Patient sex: F
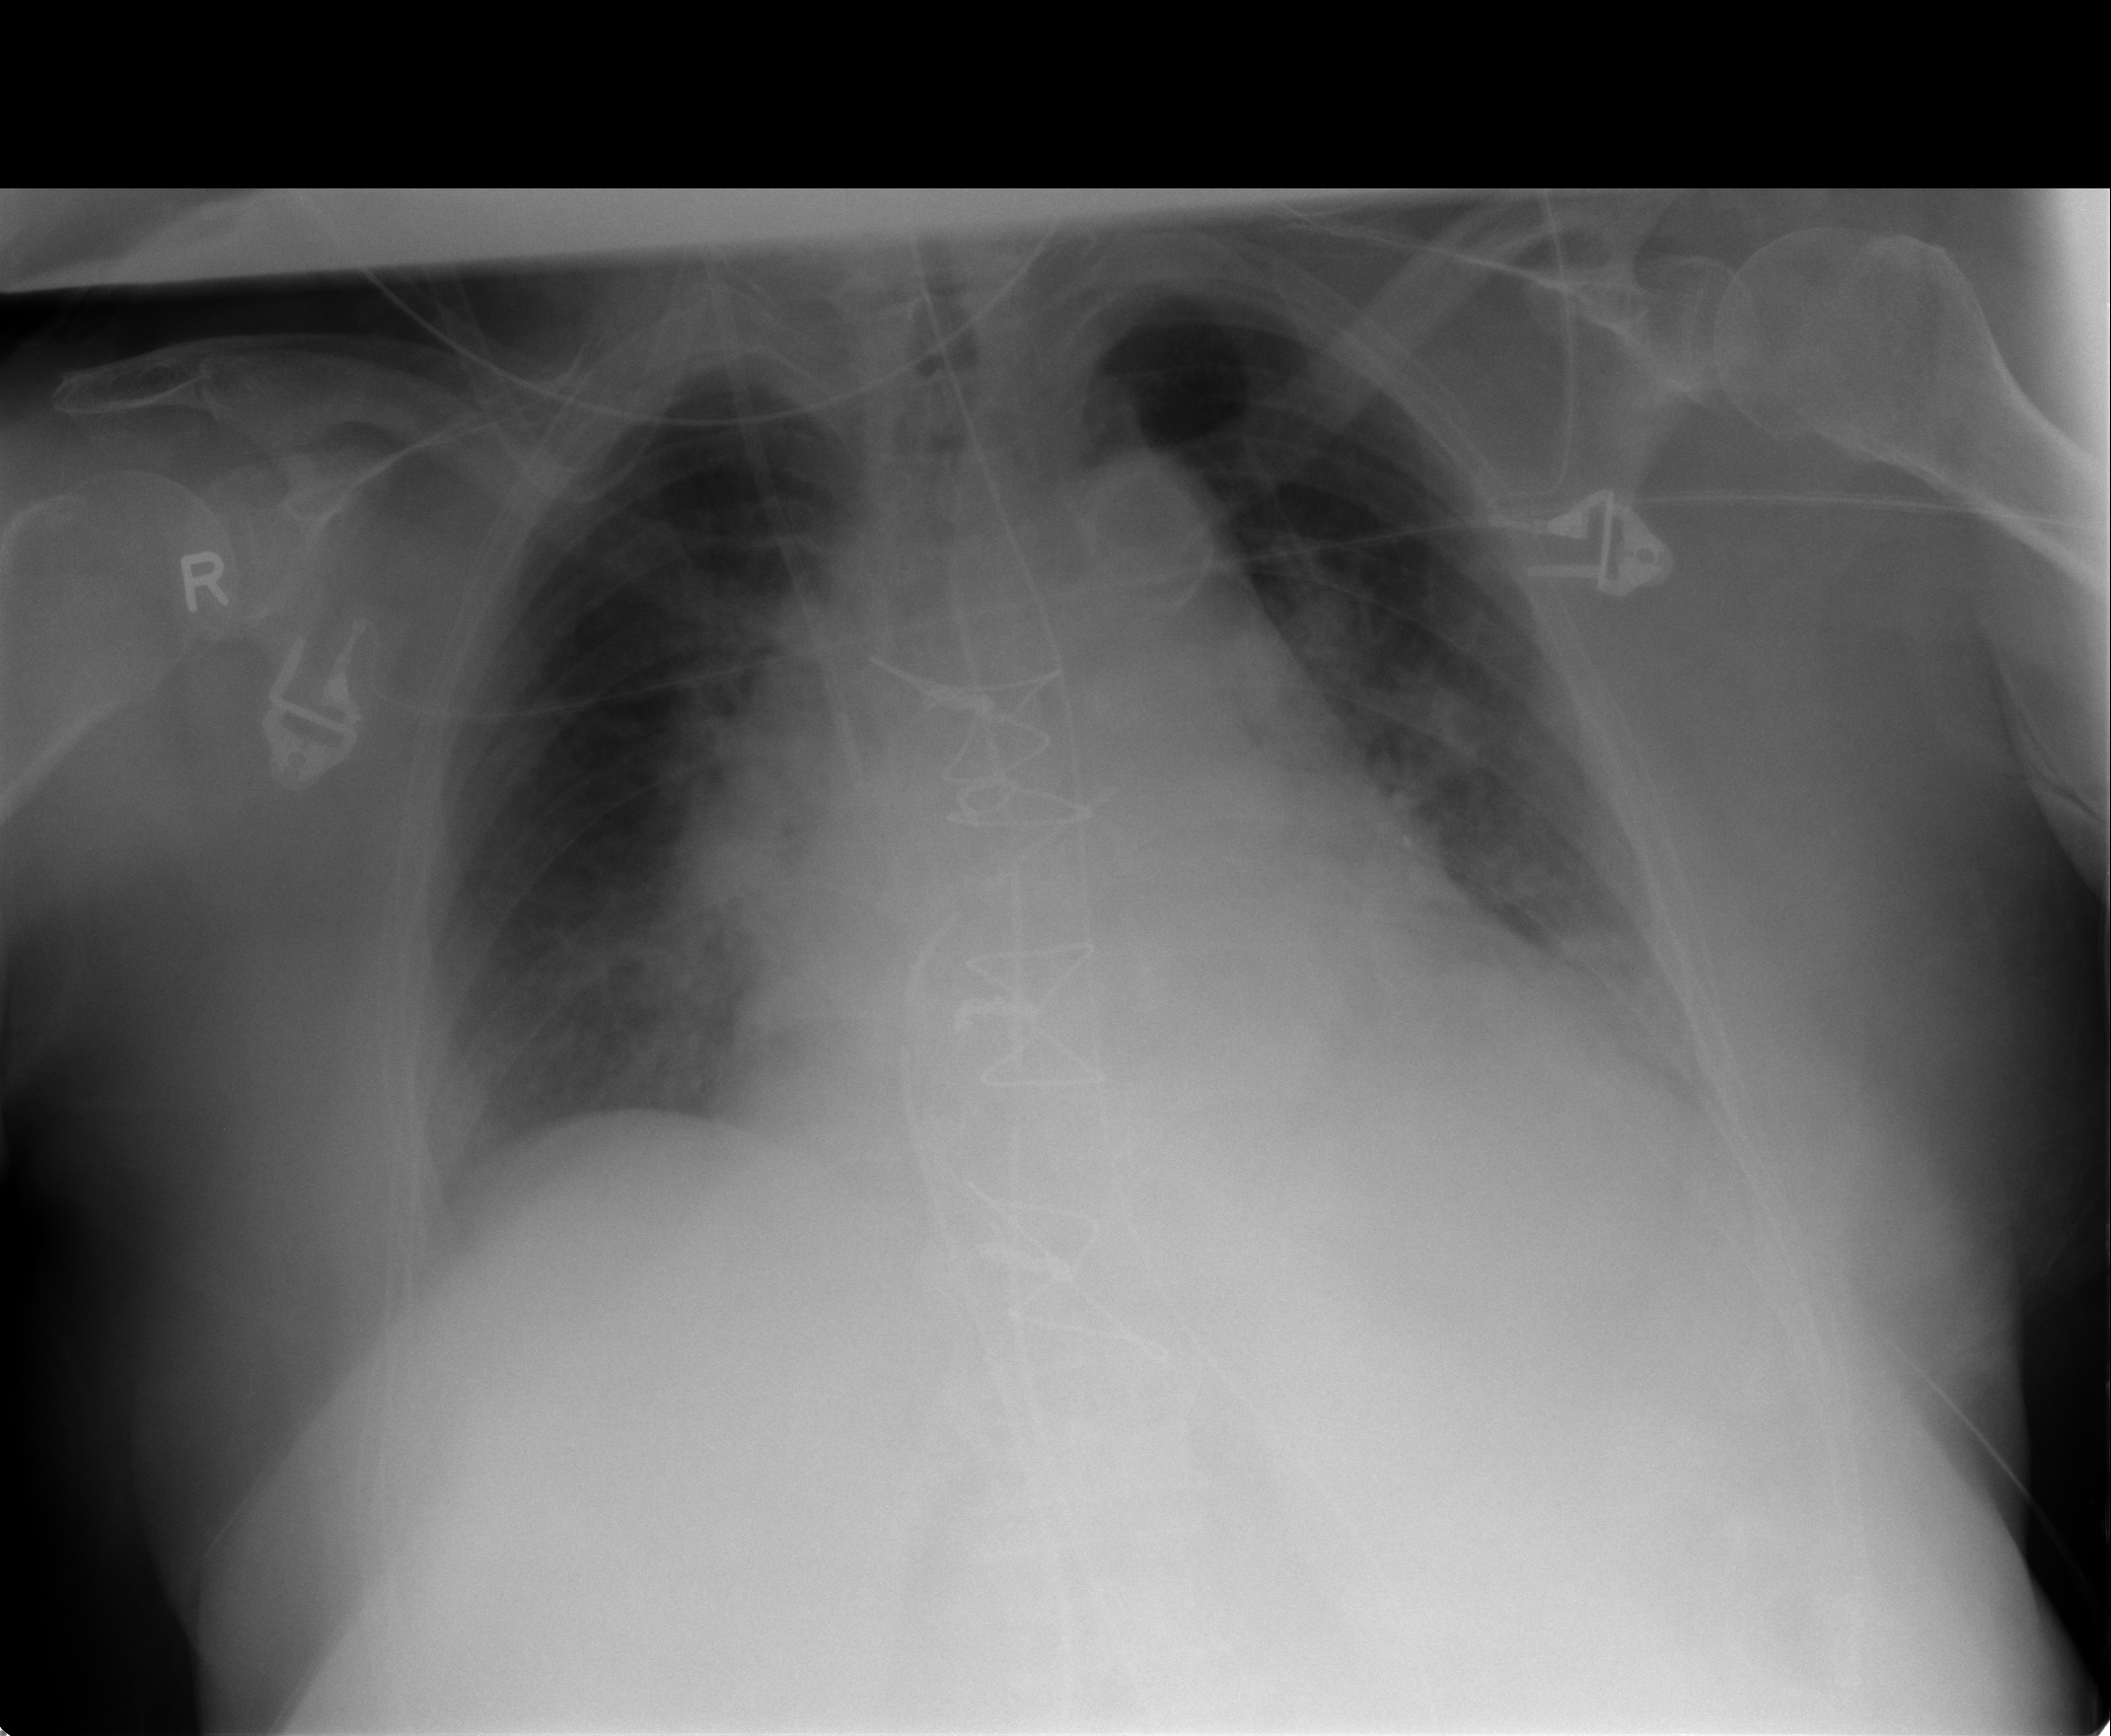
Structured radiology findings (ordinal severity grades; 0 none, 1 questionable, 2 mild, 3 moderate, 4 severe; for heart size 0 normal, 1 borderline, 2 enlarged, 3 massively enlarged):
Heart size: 2
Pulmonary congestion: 0
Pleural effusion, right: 0
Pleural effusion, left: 2
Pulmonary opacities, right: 0
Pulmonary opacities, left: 0
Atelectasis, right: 2
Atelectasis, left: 2